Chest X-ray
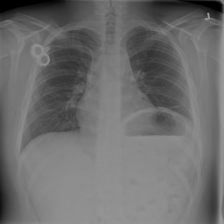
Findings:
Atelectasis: positive
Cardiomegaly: negative
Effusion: negative
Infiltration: negative
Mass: negative
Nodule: negative
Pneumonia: negative
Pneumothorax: negative
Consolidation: negative
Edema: negative
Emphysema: negative
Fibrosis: negative
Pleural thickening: negative
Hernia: negative